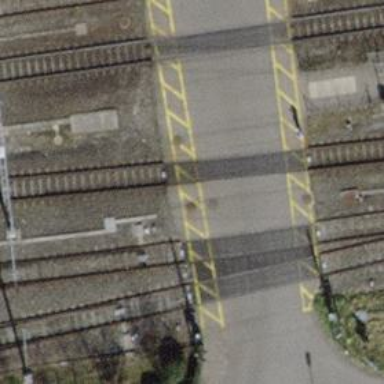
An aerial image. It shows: Level crossing with double half barrier.